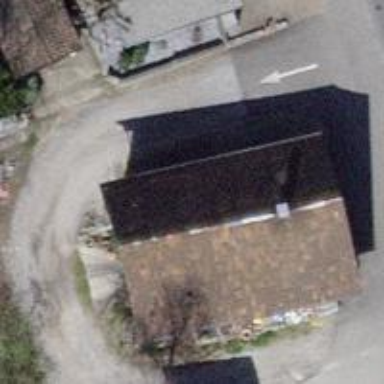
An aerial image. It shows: Restaurant.